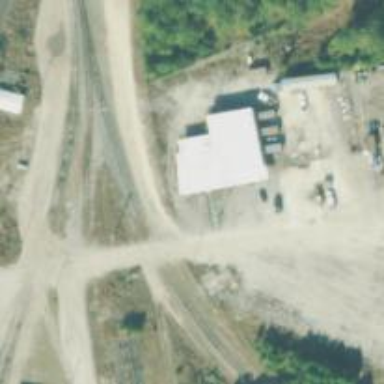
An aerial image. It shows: Railway level crossing.